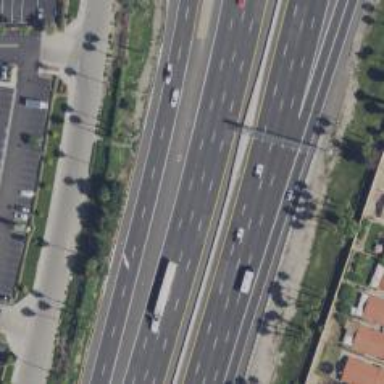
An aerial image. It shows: Motorway link.